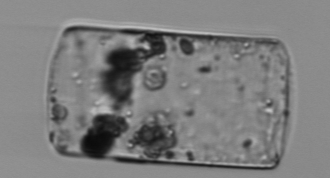
Label: Guinardia_flaccida